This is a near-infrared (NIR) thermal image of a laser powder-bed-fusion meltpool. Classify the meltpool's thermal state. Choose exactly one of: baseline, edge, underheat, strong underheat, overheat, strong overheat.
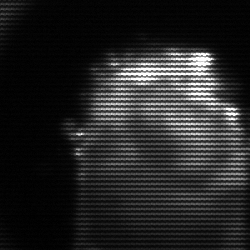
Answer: baseline